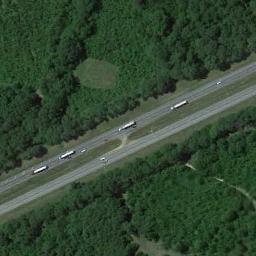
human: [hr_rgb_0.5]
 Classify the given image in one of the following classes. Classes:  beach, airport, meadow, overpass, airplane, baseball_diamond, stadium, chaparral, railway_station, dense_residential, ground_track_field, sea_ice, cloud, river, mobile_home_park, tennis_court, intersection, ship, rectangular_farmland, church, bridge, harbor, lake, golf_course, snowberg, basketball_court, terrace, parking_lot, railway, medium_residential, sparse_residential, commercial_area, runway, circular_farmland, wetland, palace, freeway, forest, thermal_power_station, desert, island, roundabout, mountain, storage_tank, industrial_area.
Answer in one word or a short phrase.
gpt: freeway